Question: I have a simple 2 colum layout (left col fixed width 200px, and right col expand 100%).
If the 1st element of the right col is a 'P' element everything is OK.
But 'INPUT''width:100%'.
The result displayed is below (tested on Chrome, FF, IE):

And how to fix this?
The code is here:
'''
<!DOCTYPE html PUBLIC "-//W3C//DTD HTML 4.01 Transitional//EN" "http://www.w3.org/TR/html4/loose.dtd">
<html>
<head>
<title></title>
<style type="text/css">
body {background-color: #eeeeee;}
div.left {float:left; width:200px; border:1px solid #ff0000;}
div.right { margin-left:200px; border:1px solid #00ff00;}
div.right p, div.right input {width:100%; border:1px dashed #0000ff;}
</style>
</head>
<body>
<div>
<div class="left">
<p>left div</p>
</div>
<div class="right">
<p>I'm a P 100% width inside right div</p>
</div>
</div>
<br>
<div>
<div class="left">
<p>left div</p>
</div>
<div class="right">
<input name="name" type="text" value="I'm an INPUT 100% width inside right div, why i'm down???">
</div>
</div>
</body>
</html>
'''
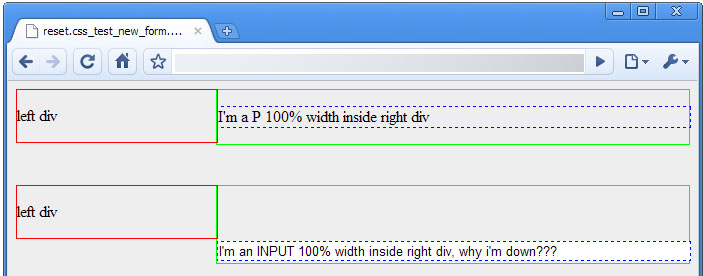
Answer: On your CSS you are giving a 'margin-left' to your right div tag without counting your borders' 1px of size.
I tried your example on my own with this CSS:
'''
<style type="text/css">
body {background-color: #eeeeee;}
div.left {float:left; width:200px; border:1px solid #ff0000;}
div.right {margin-left:202px; border:1px solid #00ff00;}
div.right p {width:100%; border:1px dashed #0000ff;}
div.right input {width:100%; border:1px dashed #0000ff;}
</style>
'''
giving space to accommodate that offset.
Now It won't look like the first right div tag because 'input' is dispalyed as inline instead of block, but you can make this change on the CSS.